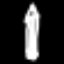
Label: pencil